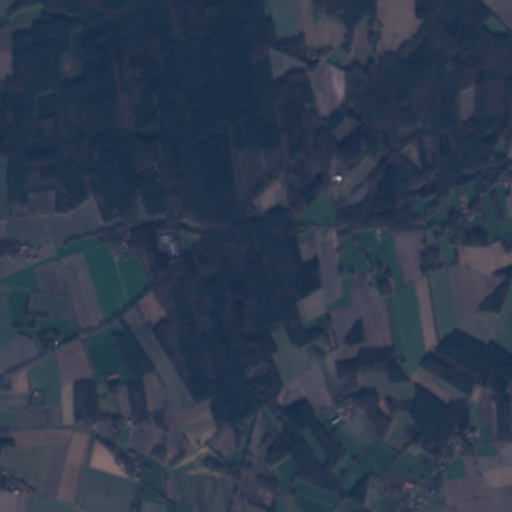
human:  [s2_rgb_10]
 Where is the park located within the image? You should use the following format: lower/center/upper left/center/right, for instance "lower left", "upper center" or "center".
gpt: The park is located in the lower right of the image.
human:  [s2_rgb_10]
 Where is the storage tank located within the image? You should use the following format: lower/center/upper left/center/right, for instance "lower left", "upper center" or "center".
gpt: The storage tank is located in the lower right of the image.
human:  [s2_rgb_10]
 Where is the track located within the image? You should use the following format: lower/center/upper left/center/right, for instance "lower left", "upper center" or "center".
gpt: There is no track in the image.